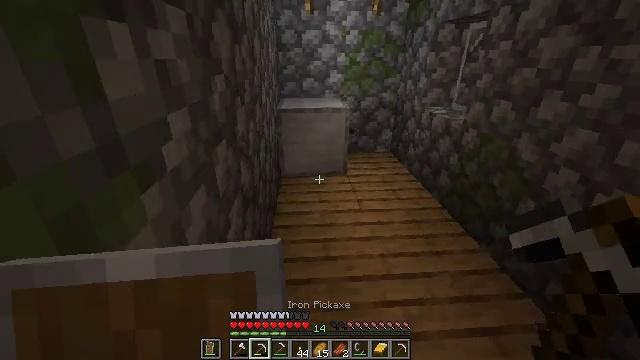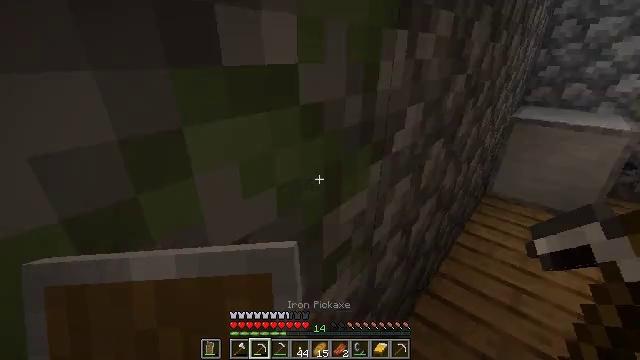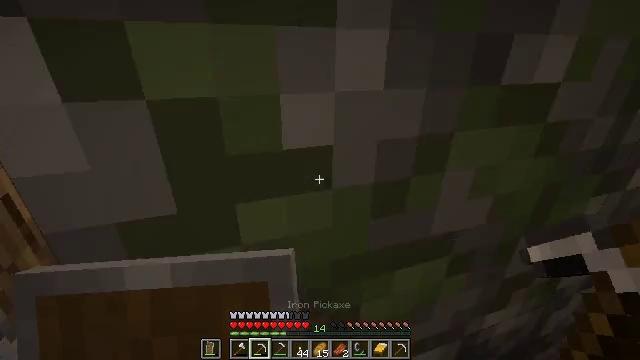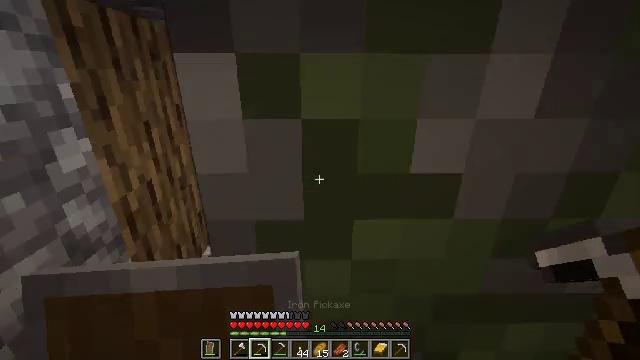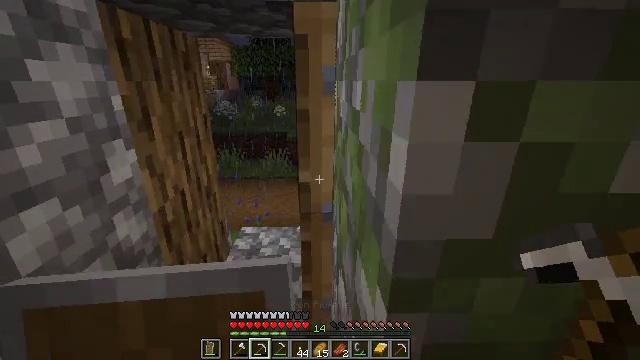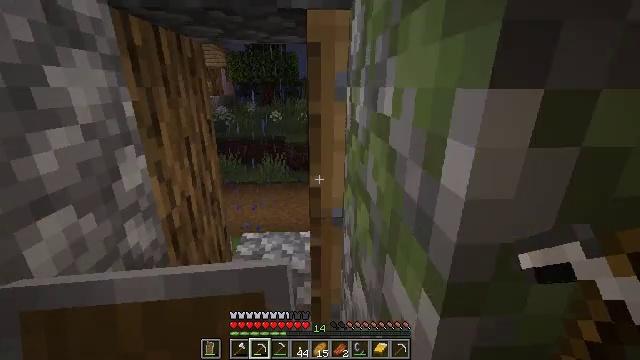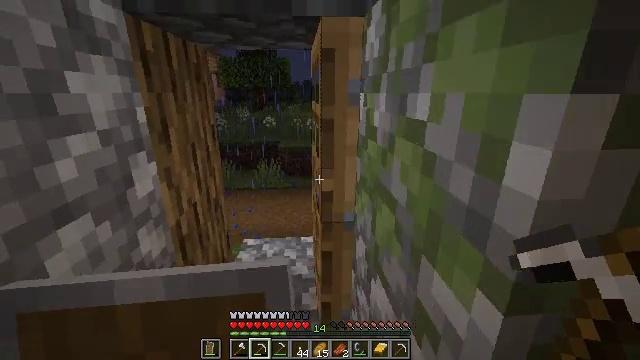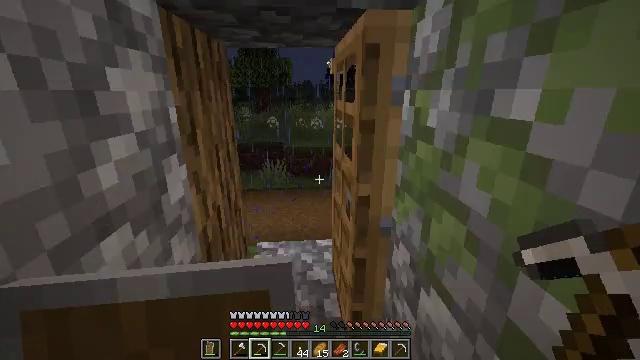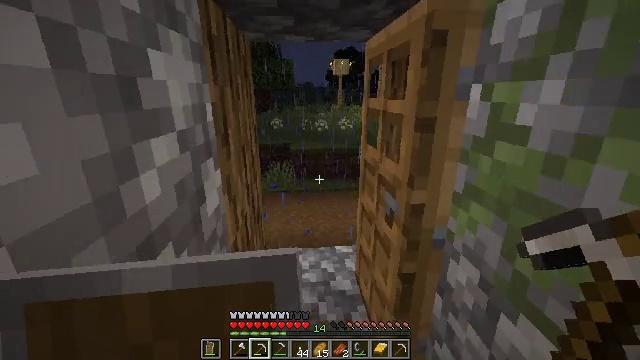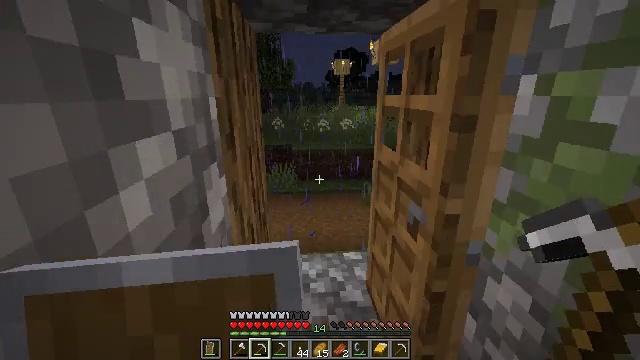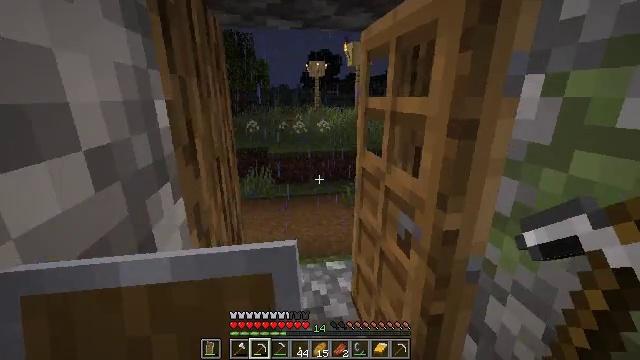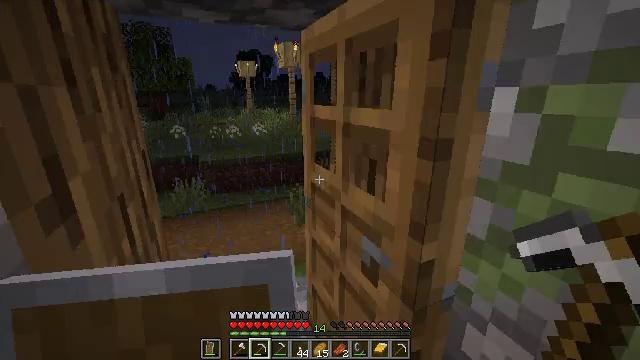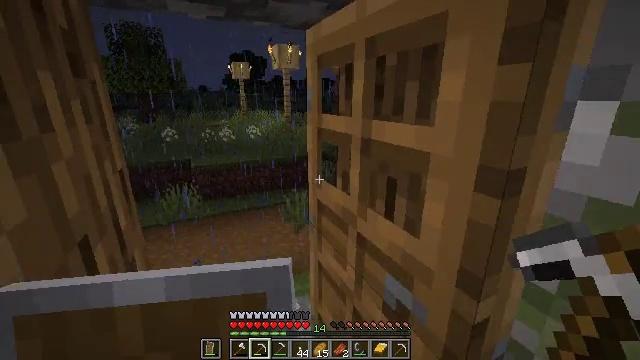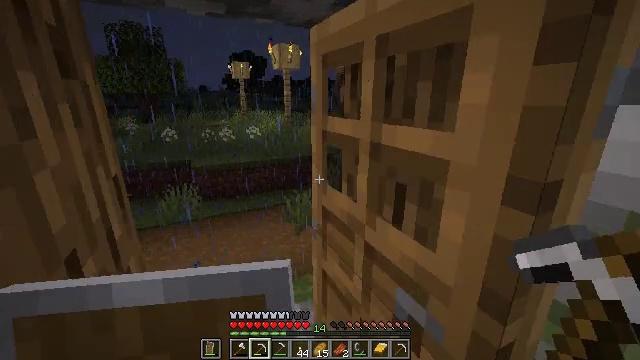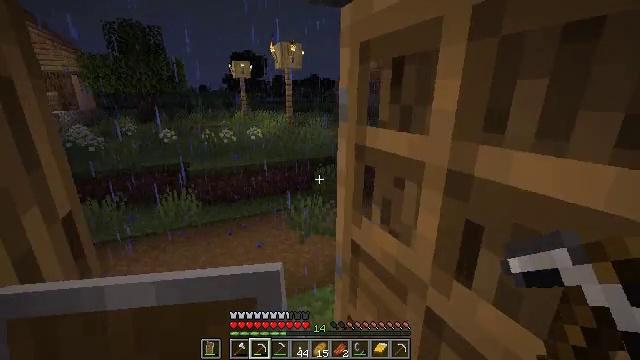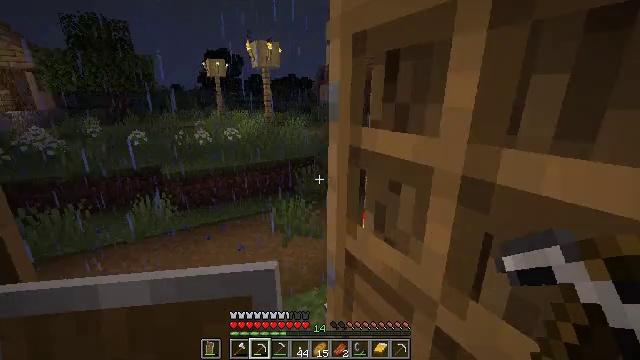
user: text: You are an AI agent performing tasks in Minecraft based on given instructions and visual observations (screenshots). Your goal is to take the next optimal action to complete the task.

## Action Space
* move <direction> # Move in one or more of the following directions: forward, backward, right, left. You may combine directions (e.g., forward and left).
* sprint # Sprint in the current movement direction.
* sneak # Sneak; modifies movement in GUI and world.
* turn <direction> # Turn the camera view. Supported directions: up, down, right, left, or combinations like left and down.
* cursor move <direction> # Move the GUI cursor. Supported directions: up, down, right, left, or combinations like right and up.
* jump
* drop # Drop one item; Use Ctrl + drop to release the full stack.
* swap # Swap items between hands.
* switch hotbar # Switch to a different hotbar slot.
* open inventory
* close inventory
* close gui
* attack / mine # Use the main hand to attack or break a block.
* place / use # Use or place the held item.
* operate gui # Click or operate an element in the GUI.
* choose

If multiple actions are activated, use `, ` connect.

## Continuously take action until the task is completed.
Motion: motion action
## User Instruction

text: Remove the cauldron from its current position.
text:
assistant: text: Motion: move left, turn left
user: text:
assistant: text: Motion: move left, turn left
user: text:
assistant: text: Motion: move forward and move left, turn left and up
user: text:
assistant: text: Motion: move forward and move left, turn up
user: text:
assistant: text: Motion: move forward and move left, turn right and up
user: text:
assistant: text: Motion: move forward and move left, turn right and up
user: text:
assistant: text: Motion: move forward and move left
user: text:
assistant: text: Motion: move forward and move left
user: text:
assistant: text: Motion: move forward and move left
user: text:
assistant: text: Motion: move forward and move left, turn right
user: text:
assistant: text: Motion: move forward and move left, sprint, turn right
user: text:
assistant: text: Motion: move forward and move left, sprint, turn right
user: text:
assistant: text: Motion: move forward and move left, sprint
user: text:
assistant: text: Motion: move forward and move left, sprint
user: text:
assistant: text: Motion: move forward and move left, sprint, turn right
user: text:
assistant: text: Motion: move forward and move left, sprint, turn right
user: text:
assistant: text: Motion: move forward and move left, sprint, turn right
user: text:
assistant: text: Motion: move forward and move left, sprint, turn right
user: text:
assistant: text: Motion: move forward and move left, sprint, turn right
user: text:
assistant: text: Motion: move forward and move left, sprint, turn right and down
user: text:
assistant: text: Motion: move forward and move left, sprint, turn right
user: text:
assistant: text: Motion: move forward and move left, sprint, turn right
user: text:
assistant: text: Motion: move forward and move left, sprint, turn right
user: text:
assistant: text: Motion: move forward and move left, sprint, turn right
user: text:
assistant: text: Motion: move forward and move left, sprint, turn right
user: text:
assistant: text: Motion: move forward and move left, sprint, turn right
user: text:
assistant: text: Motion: move forward and move left, sprint, turn right
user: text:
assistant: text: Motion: move forward and move left, sprint
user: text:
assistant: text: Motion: move forward and move left, sprint
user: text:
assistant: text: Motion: move forward and move left, sprint